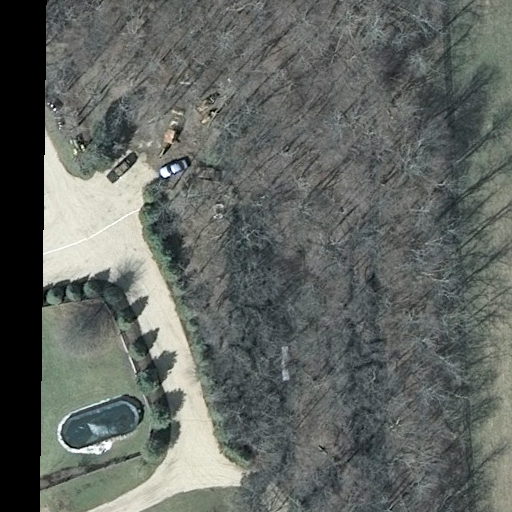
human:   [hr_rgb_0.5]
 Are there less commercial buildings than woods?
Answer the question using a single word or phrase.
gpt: yes

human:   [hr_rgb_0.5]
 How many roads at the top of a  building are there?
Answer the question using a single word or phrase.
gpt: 0

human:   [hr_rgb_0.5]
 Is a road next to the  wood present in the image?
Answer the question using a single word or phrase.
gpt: yes

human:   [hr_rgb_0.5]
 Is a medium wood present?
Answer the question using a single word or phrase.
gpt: no

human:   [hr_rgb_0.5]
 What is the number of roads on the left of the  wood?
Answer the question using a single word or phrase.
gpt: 1

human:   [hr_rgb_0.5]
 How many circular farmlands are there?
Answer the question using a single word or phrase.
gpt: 0

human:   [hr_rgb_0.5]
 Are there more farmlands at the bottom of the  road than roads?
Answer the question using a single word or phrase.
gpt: no

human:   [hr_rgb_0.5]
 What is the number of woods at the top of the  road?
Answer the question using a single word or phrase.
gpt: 0

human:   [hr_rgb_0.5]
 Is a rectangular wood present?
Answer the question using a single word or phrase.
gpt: yes

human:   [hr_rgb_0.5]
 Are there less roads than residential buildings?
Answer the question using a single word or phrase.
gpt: no

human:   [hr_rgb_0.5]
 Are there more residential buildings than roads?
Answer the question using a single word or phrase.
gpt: no

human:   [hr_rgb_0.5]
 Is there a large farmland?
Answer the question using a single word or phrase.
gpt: yes

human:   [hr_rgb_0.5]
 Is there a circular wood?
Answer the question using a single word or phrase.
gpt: no

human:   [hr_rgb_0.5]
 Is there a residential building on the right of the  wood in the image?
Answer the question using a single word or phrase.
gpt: no

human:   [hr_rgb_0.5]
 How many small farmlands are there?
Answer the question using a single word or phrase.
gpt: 0

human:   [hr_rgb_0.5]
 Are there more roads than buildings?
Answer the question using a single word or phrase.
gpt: yes

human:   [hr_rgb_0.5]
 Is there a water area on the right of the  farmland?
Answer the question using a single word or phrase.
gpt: no

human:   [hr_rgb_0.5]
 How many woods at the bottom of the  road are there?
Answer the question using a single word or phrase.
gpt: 1

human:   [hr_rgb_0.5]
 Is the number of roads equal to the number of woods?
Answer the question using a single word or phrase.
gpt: yes

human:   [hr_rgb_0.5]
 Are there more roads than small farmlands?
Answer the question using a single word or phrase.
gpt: yes

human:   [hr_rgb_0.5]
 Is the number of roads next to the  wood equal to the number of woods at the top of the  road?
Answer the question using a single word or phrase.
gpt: no

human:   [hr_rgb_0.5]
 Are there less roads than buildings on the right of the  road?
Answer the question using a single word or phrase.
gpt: no

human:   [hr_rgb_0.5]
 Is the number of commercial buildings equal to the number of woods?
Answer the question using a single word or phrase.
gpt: no

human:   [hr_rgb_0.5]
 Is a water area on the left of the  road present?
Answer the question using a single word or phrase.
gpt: no

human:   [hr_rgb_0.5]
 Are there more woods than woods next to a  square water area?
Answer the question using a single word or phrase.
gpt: yes

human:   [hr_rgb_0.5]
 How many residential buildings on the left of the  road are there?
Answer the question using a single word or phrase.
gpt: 0

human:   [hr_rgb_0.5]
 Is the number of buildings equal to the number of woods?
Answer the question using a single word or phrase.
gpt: no

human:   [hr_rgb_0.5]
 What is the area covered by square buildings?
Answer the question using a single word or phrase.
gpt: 0m2

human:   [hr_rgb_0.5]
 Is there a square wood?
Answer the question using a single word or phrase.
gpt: no

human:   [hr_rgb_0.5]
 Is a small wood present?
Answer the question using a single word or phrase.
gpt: no

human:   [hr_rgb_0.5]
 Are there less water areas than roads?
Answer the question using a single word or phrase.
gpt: yes

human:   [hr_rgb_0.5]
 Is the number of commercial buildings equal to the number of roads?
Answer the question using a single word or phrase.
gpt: no

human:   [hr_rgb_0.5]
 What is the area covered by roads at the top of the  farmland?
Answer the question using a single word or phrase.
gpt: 0m2

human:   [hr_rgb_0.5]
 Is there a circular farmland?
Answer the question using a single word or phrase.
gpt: no

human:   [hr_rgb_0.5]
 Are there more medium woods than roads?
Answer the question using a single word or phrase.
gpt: no

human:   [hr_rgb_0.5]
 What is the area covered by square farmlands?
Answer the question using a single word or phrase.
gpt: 0m2